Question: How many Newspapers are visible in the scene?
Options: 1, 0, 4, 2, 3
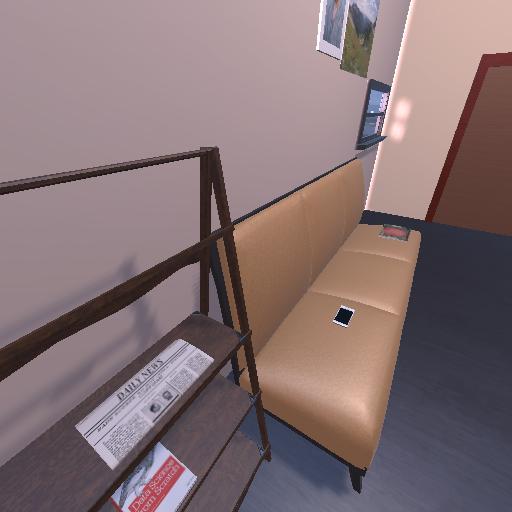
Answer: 1